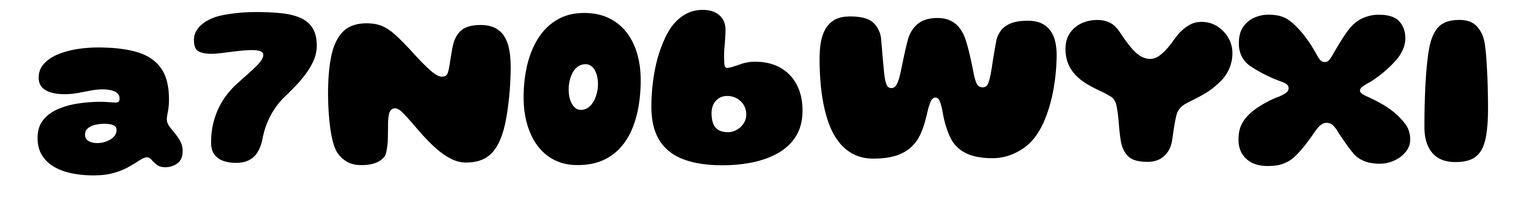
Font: Gluten_ExtraBold